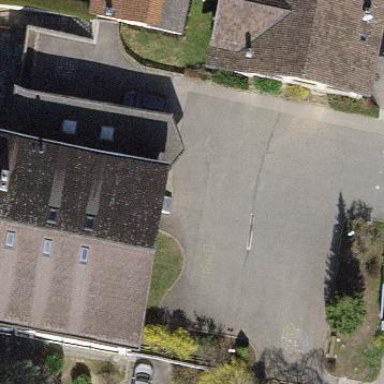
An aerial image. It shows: School building.